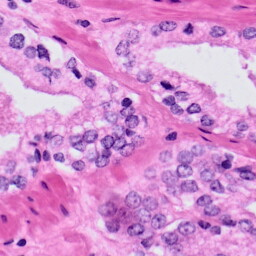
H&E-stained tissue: Prostate